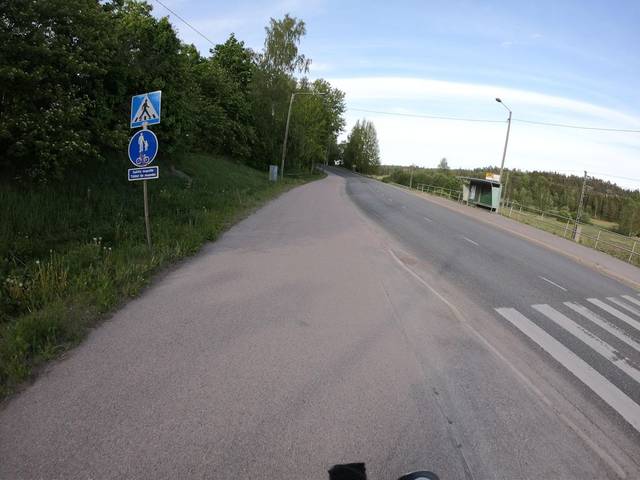
Region: Finland
Coordinates: 60.193, 24.61